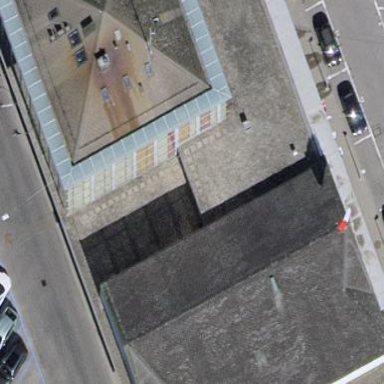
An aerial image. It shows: Government building.